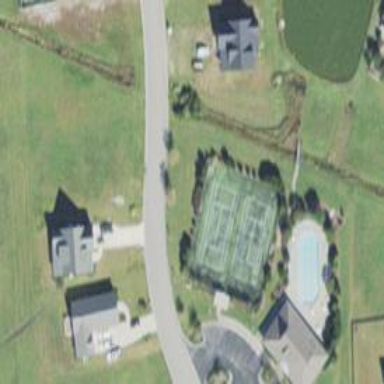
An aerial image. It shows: Tennis court on the leisure land pitch.